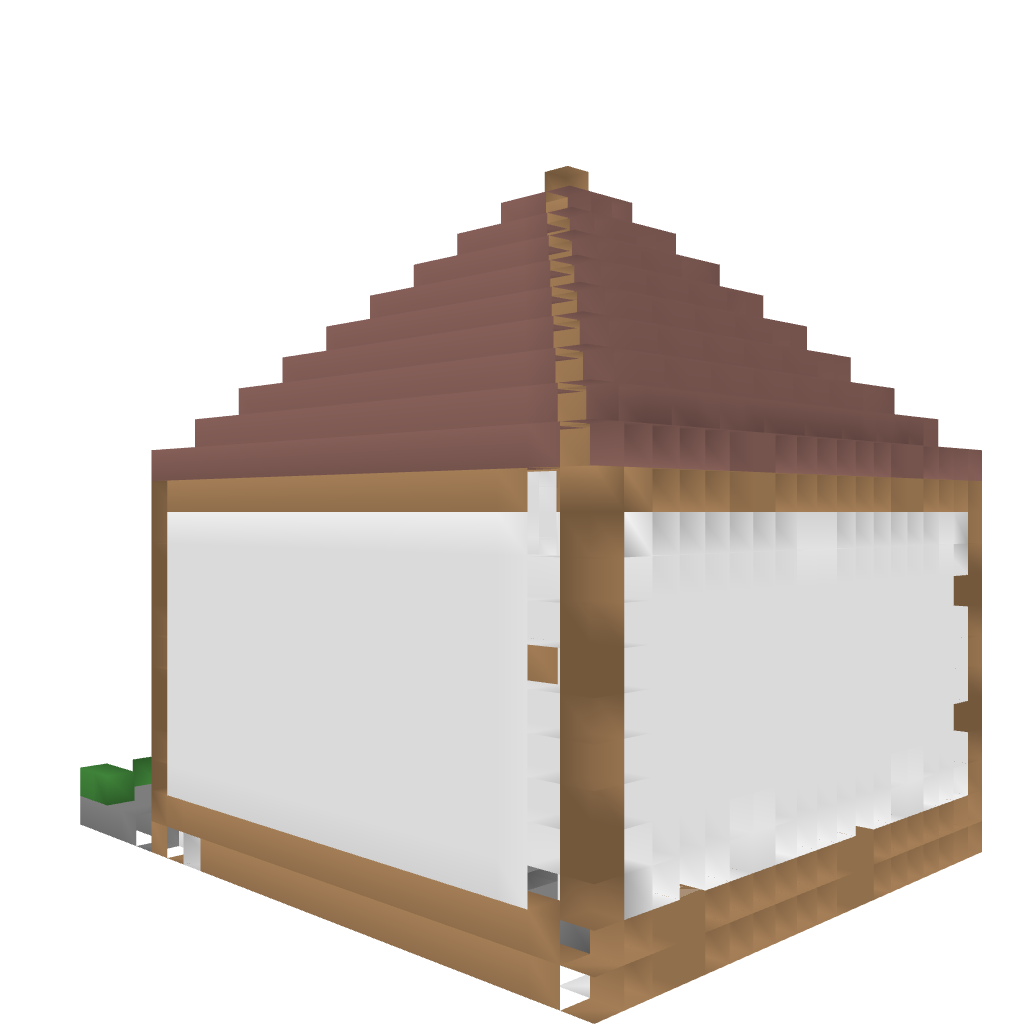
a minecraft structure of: Medium sized house good quality